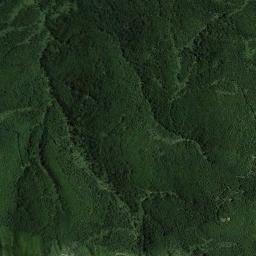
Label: forest